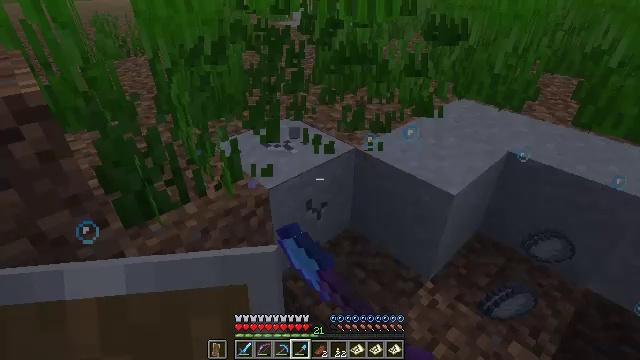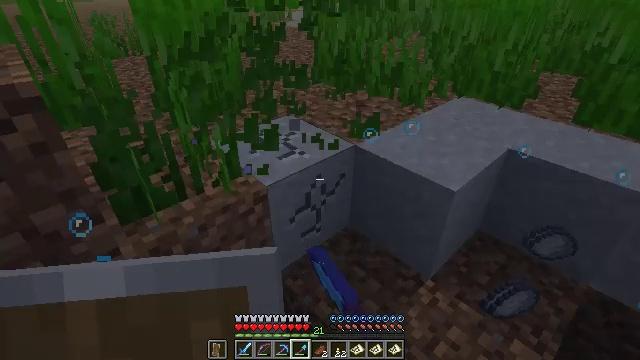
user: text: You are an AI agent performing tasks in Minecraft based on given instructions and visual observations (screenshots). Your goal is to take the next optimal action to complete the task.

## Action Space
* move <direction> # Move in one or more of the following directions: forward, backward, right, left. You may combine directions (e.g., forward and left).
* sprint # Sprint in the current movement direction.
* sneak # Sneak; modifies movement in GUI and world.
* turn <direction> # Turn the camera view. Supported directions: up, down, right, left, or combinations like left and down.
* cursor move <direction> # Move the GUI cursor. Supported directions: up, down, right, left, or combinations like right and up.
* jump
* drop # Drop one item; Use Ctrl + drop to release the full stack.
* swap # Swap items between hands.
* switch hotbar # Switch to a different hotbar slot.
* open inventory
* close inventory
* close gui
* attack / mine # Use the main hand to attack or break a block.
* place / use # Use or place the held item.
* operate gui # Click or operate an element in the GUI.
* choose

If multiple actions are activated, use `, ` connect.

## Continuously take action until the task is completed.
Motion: motion action
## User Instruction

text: Break the tall seagrass.
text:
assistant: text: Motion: attack / mine
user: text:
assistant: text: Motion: attack / mine